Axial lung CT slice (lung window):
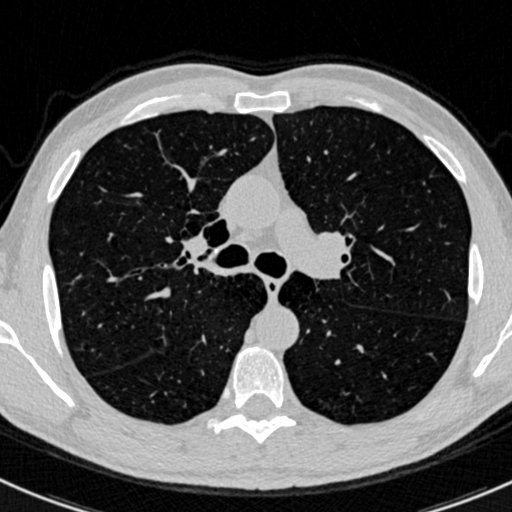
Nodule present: no